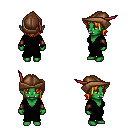
a pixel art fantasy rpg character, female body template, orc, green skin, gray robe, metal pants, light blonde long bangs hairstyle, leather cap, leather bracers, four views (front, back, left, right), 2x2 character sprite sheet, small pixel art, hard edges, no anti-aliasing